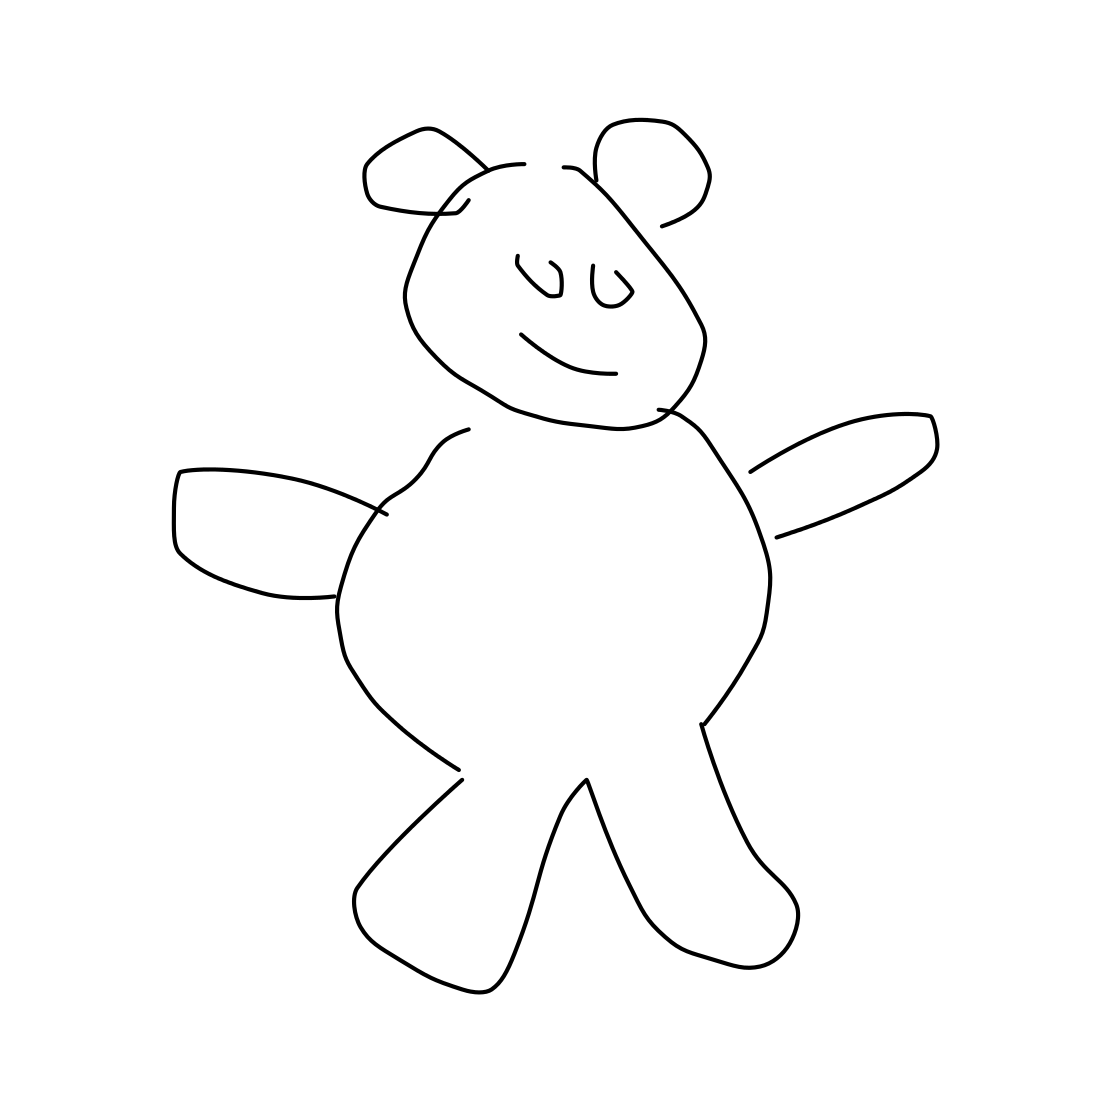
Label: bear (animal)